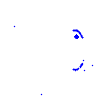
Particle: proton